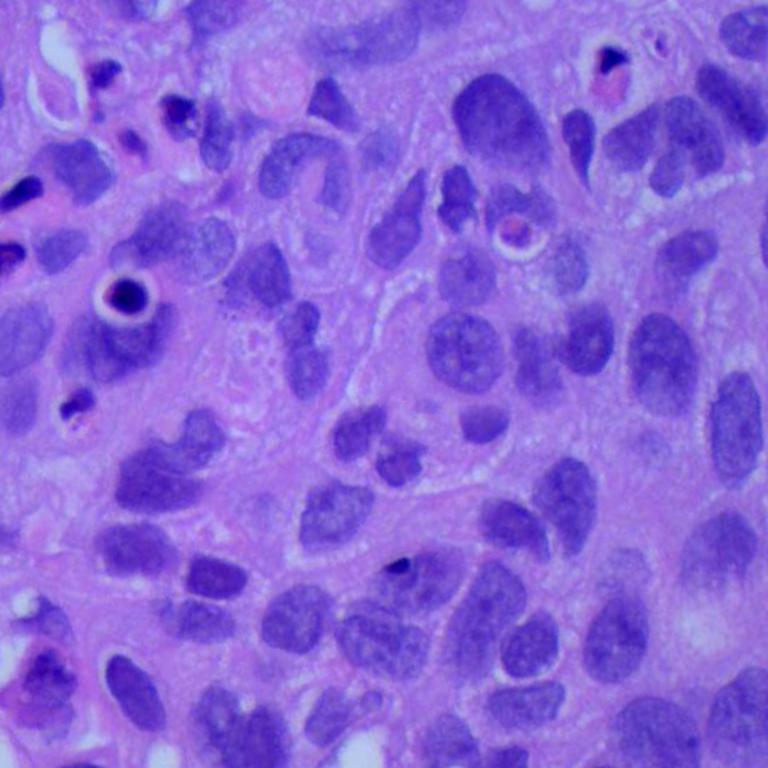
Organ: lung
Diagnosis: squamous carcinomas